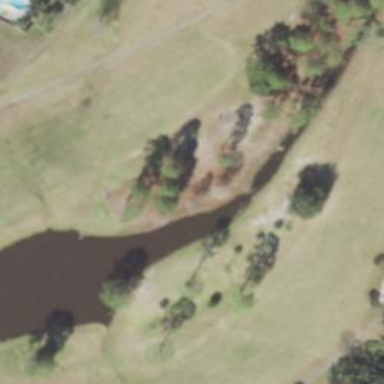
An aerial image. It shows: Water hazard on golf course. The hazard is natural water feature.